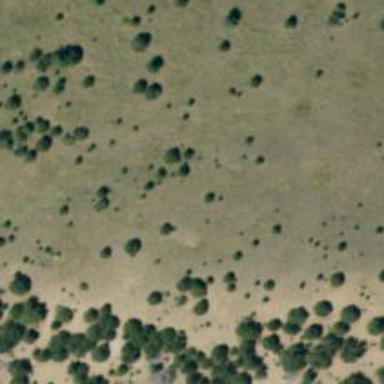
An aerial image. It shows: Scrub area with evergreen needle-leaved trees.